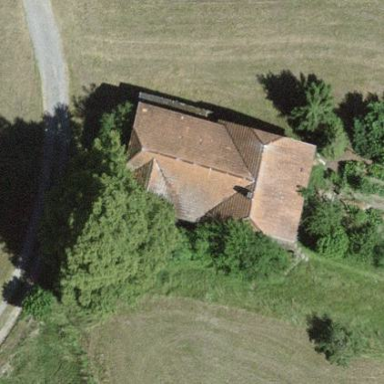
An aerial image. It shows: Farm building.